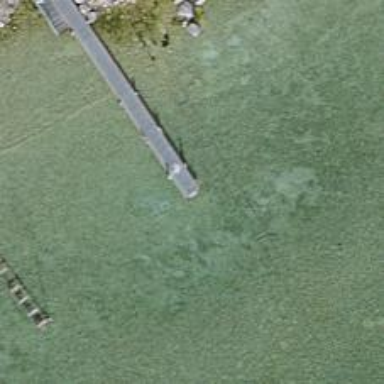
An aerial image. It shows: Man-made pier.